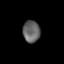
Tissue: lung
Cell type: Endothelial cells
Senescence score: 0.2058
Nuclear area (px): 367
Mean DAPI intensity: 100.202